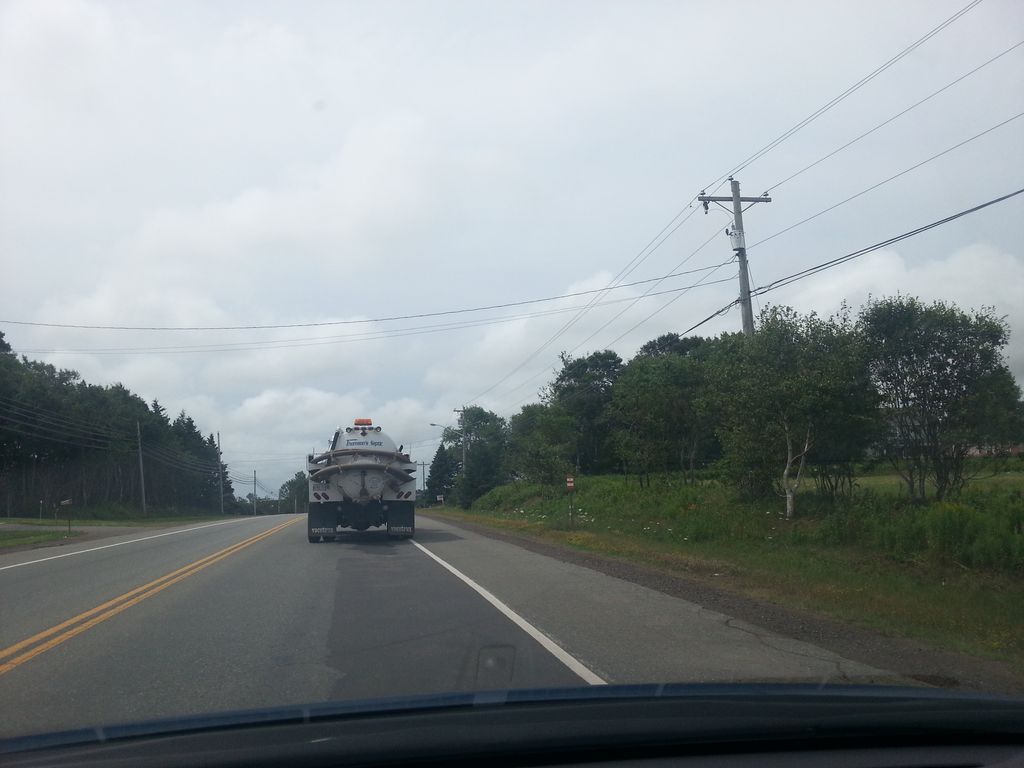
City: charlottetown